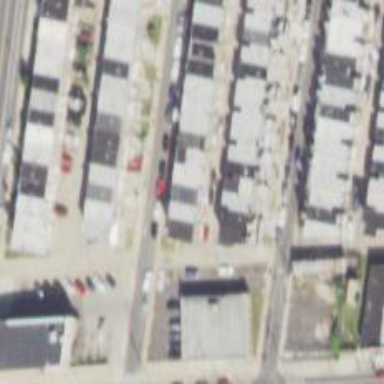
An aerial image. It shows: Alleyway designated as service road.